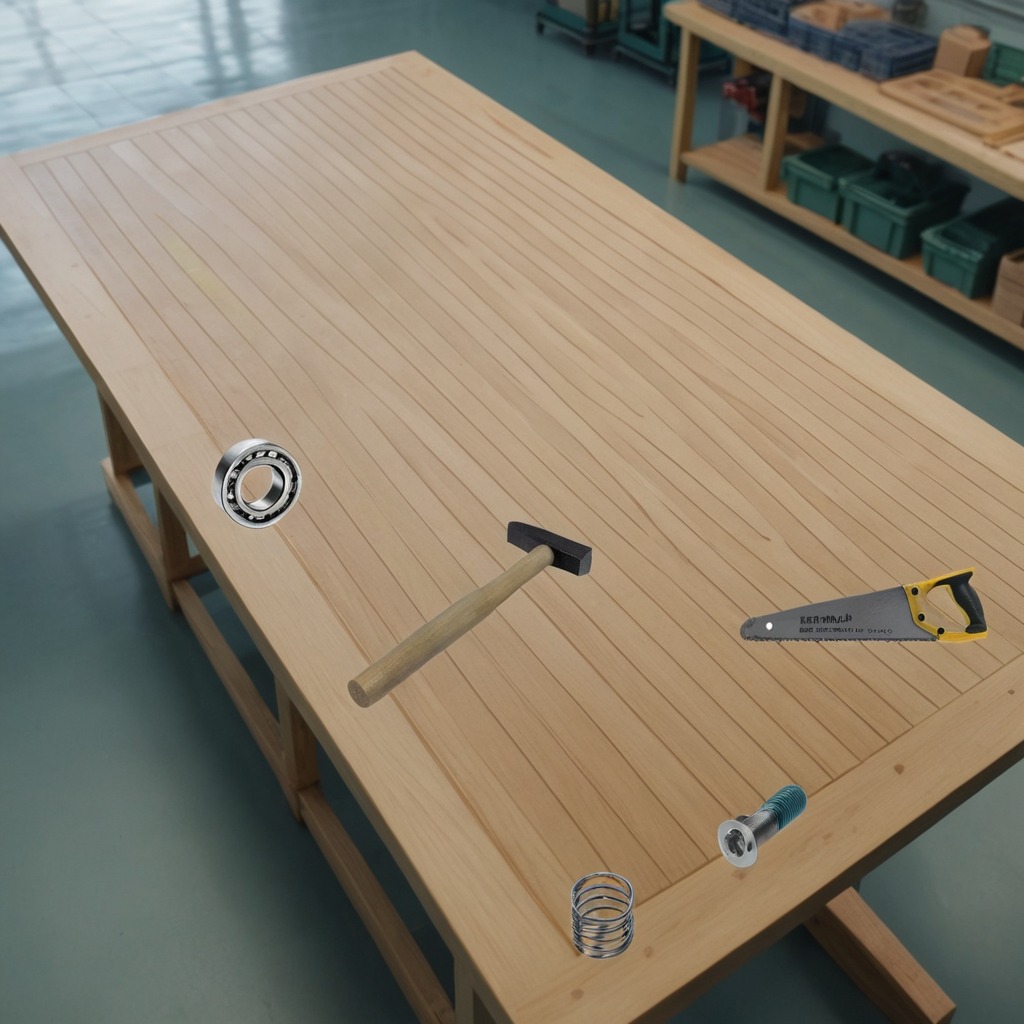
A ball bearing, a hammer, a machine screw, a coiled metal spring, and a handheld metal saw are lying on the workbench inside a coastal fishing gear workshop.